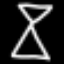
Label: hourglass